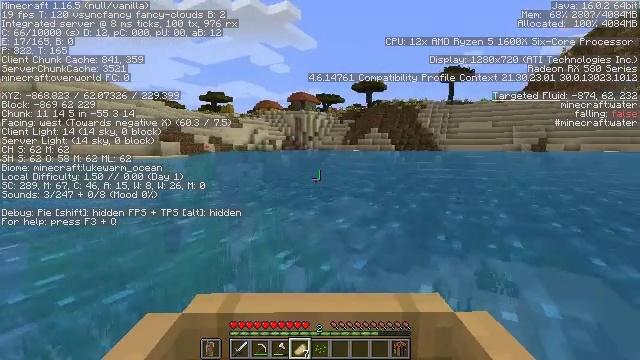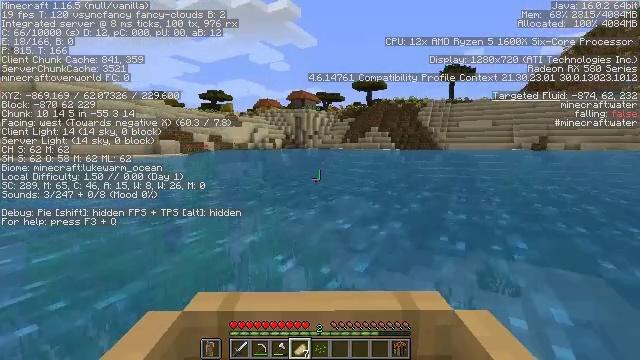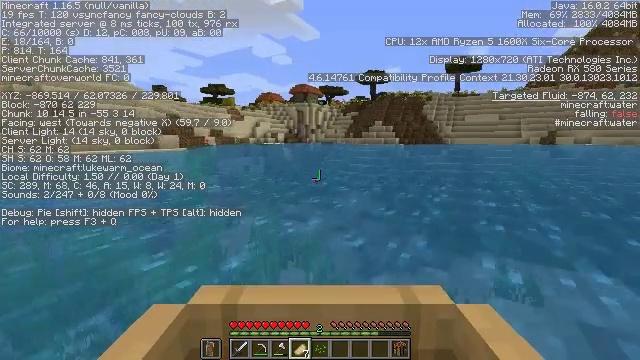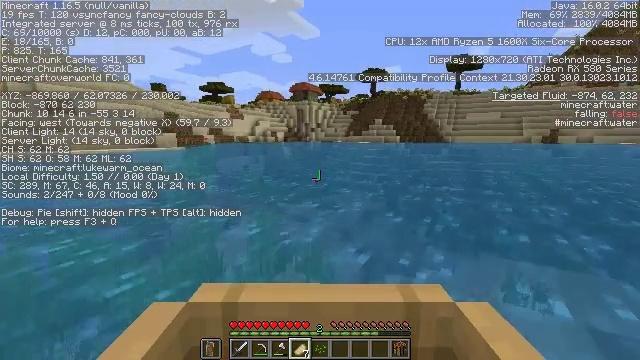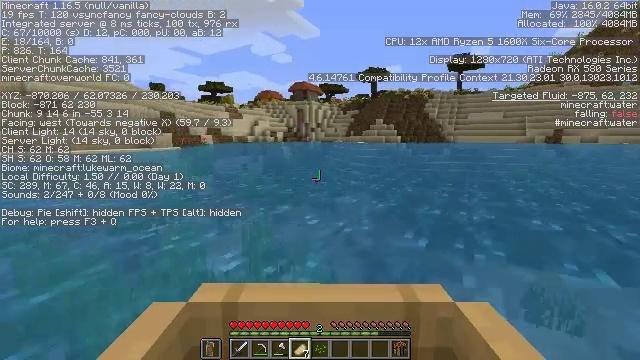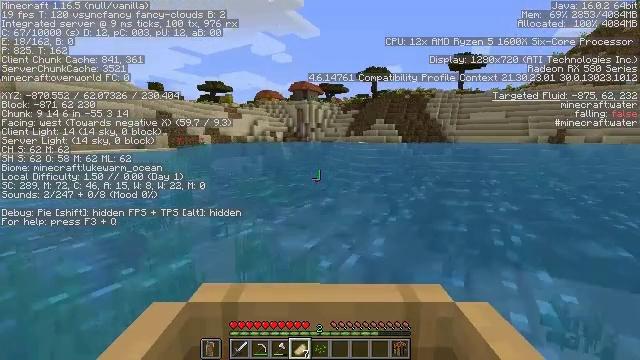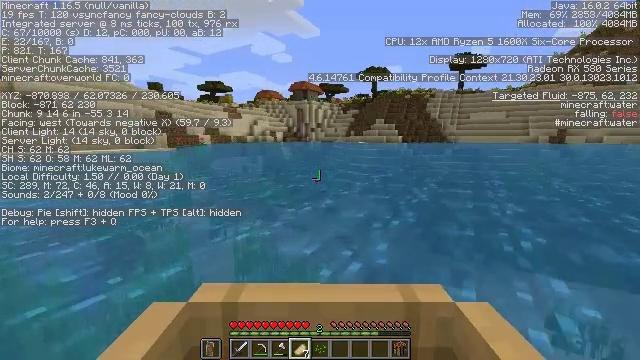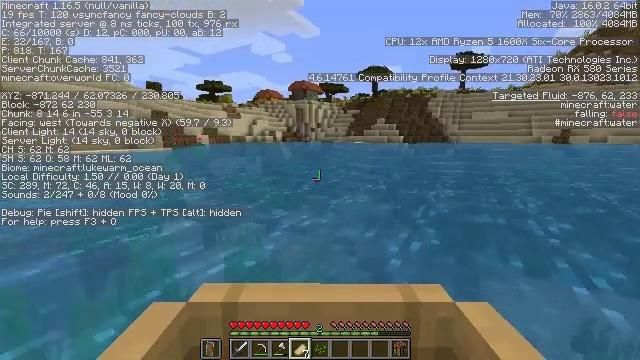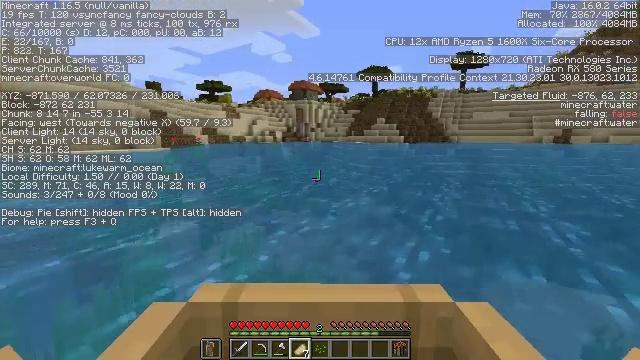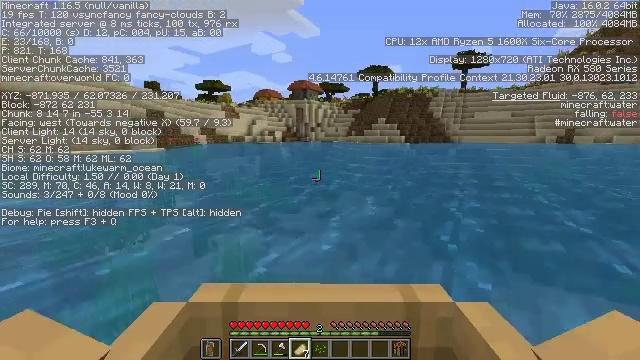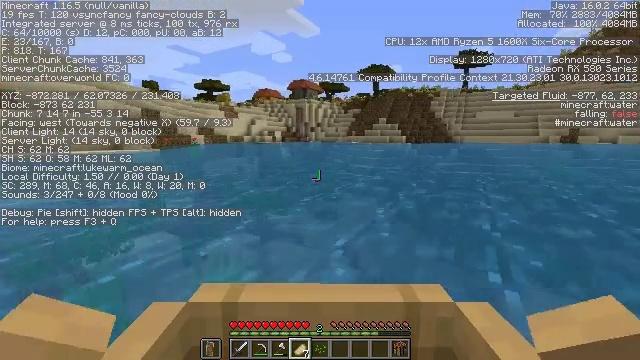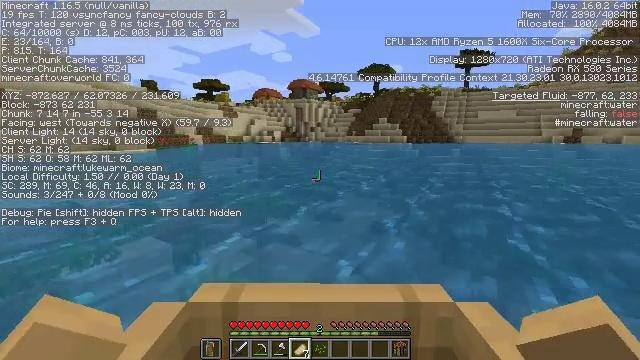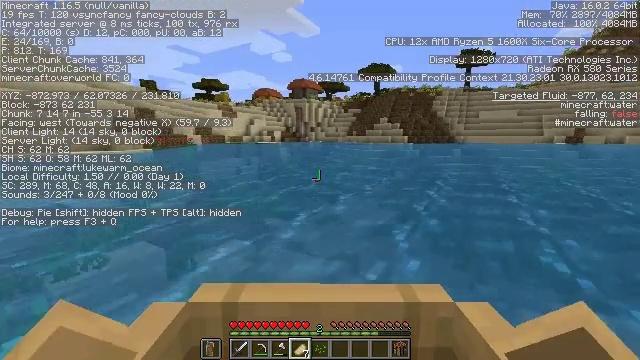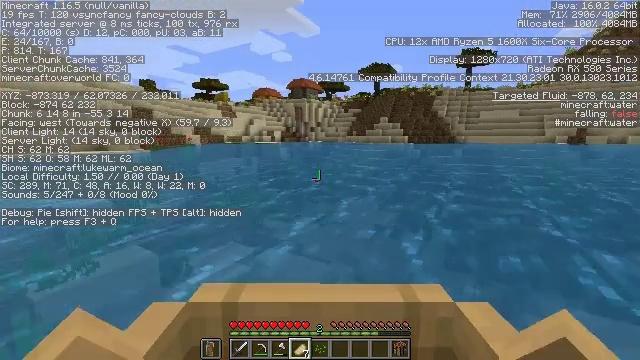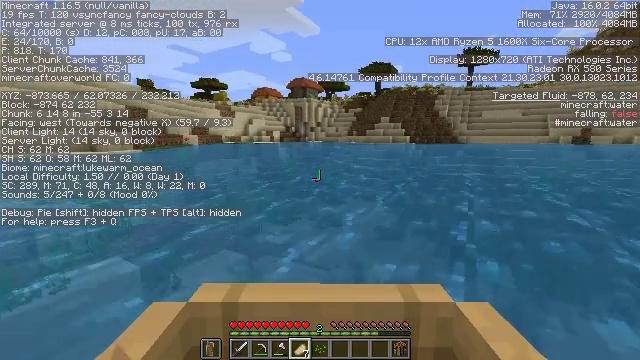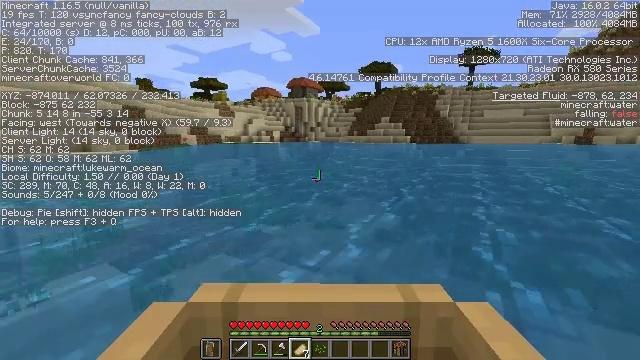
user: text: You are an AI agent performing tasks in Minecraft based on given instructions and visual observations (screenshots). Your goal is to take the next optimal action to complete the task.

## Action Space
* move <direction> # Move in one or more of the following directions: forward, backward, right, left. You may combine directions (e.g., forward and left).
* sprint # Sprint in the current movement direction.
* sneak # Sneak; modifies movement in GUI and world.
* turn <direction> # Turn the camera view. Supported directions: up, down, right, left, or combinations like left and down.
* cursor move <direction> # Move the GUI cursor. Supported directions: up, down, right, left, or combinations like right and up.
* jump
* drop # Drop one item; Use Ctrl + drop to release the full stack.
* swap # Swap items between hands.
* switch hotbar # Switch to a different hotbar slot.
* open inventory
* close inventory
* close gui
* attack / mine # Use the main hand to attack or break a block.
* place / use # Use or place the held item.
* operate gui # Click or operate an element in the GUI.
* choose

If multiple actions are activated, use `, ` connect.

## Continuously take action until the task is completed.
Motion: motion action
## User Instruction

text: Collect books by breaking the bookshelf.
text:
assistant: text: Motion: move forward
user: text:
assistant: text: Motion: move forward, turn down
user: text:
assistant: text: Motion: move forward
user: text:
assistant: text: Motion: move forward
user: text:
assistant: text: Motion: move forward
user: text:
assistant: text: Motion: move forward
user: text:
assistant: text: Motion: move forward
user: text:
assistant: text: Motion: move forward
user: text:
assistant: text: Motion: move forward
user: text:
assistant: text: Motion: move forward
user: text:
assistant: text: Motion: move forward
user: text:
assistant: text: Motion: move forward
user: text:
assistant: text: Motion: move forward
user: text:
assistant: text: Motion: move forward
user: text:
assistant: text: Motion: move forward
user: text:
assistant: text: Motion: move forward
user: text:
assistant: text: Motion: move forward
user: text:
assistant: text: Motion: move forward
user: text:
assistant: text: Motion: move forward
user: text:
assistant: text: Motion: move forward
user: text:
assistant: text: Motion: move forward
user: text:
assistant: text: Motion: move forward
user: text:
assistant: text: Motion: move forward
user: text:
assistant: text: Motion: move forward
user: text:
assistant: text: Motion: move forward
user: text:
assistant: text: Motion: move forward
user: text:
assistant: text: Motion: move forward
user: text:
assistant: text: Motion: move forward
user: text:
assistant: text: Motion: move forward
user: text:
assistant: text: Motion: move forward, turn left